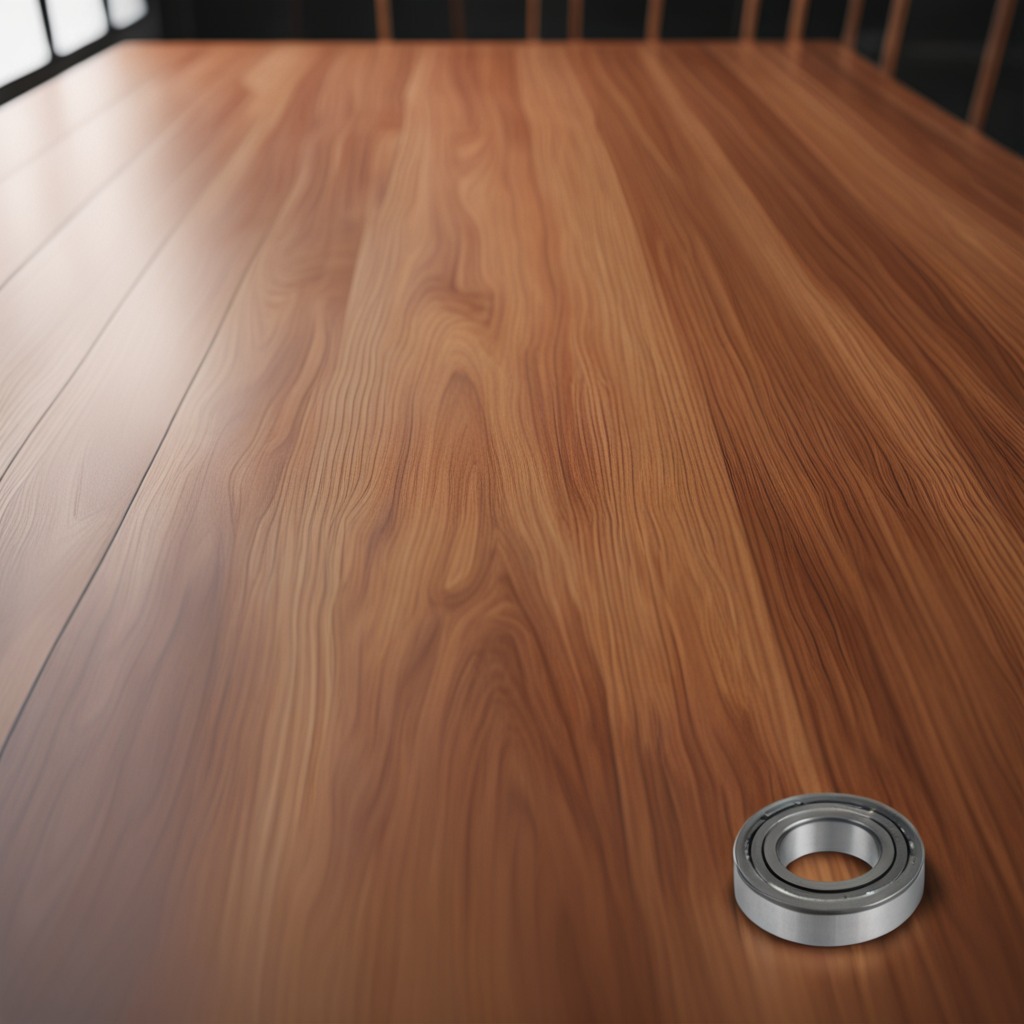
A metal ball bearing is lying on a wooden table in a carpentry studio with rich wood textures side lighting.